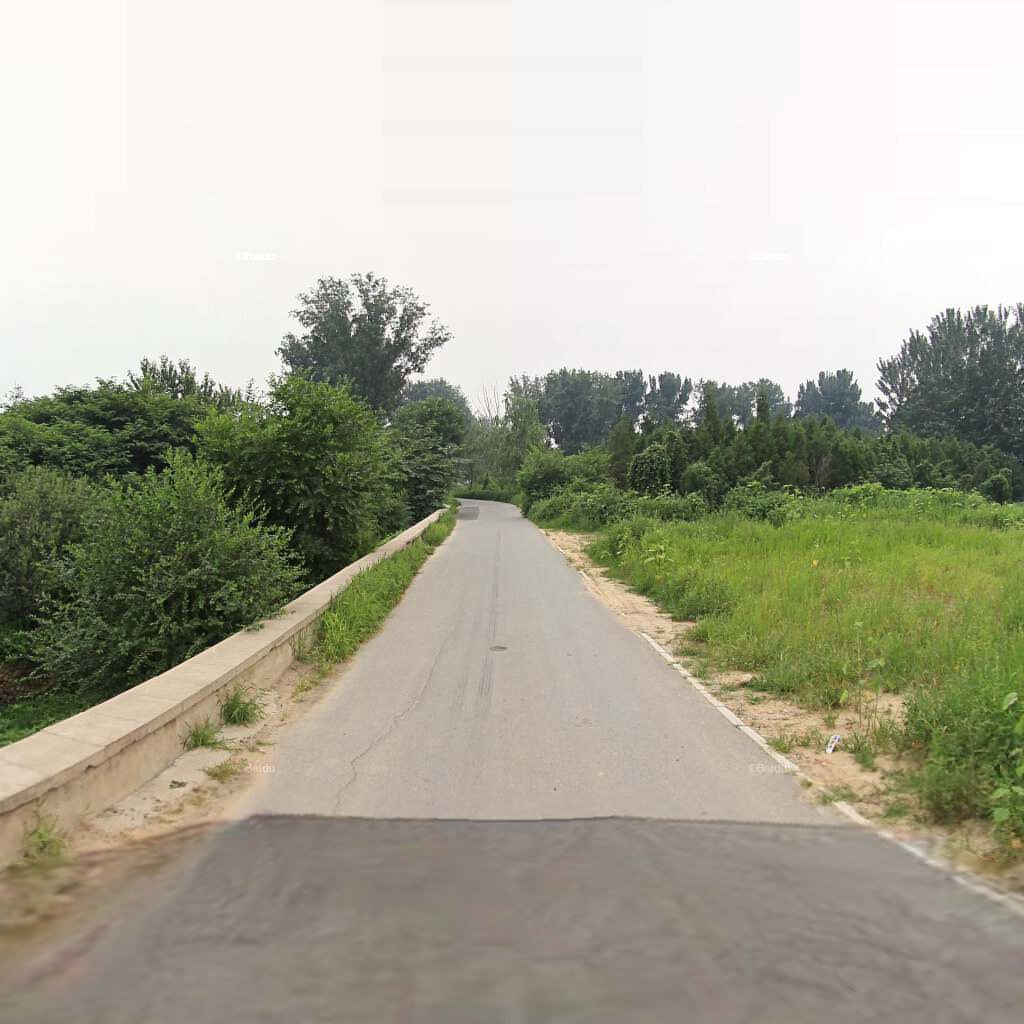
Region: Chaoyang
Road damage annotations: longitudinal crack